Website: apple
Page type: billing-address
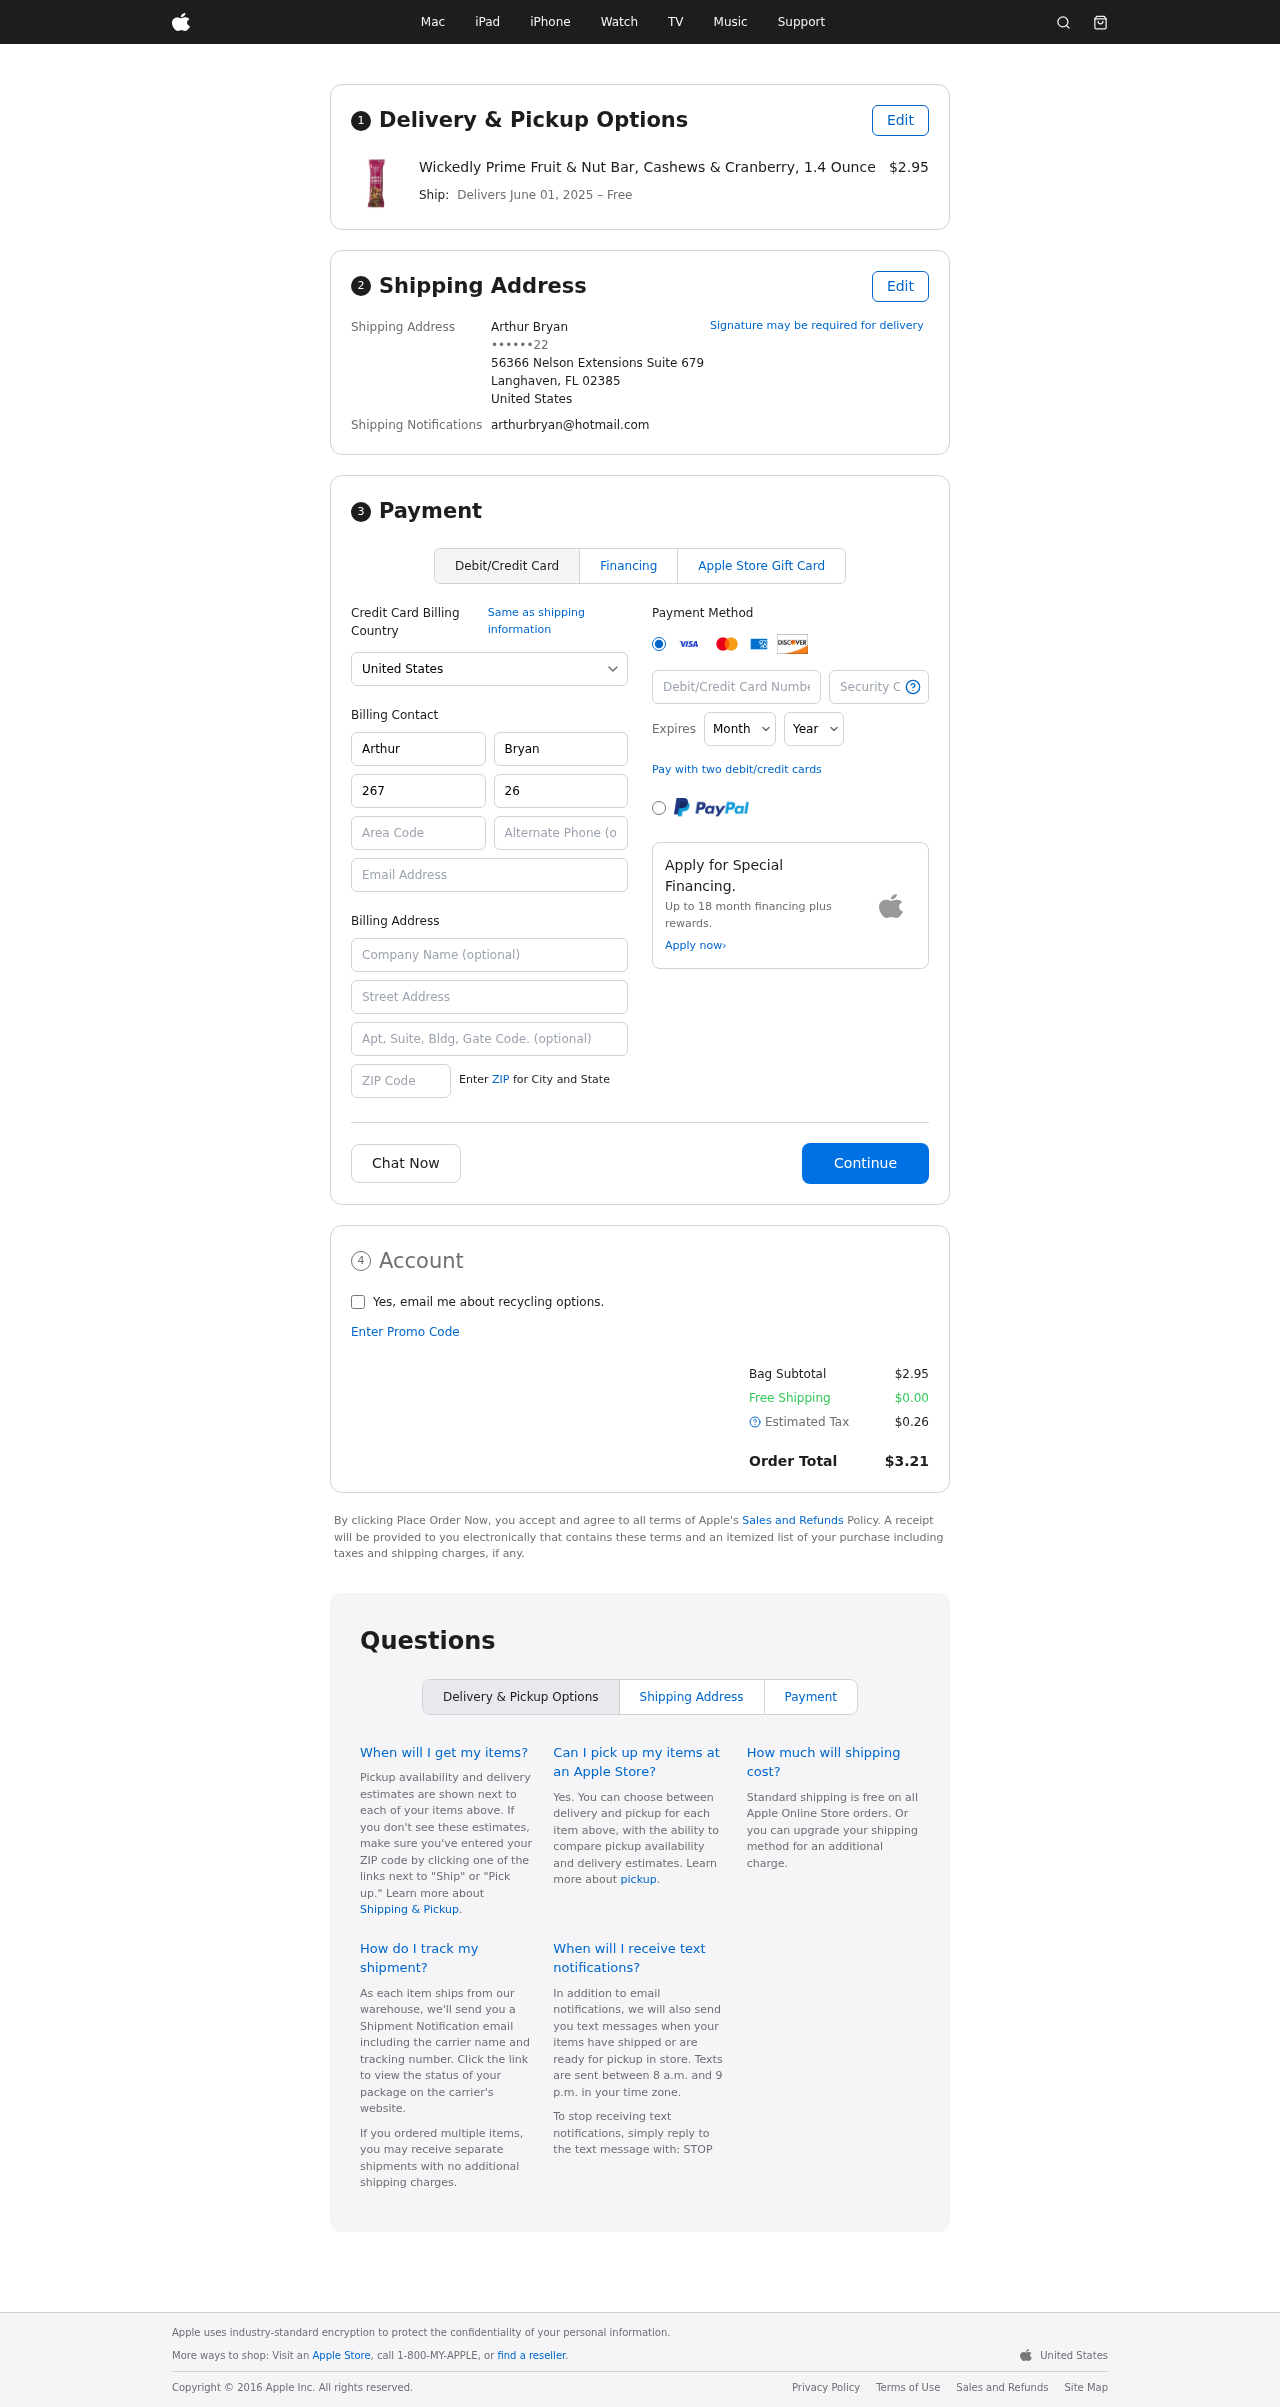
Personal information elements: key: PII_CARD_CVV
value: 167
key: PII_CARD_EXPIRY_MONTH
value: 05
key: PII_CARD_EXPIRY_YEAR
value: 30
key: PII_CARD_NUMBER
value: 2503 7203 3957 6192
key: PII_CITY_STATE_ZIP
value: Langhaven, FL 02385
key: PII_COUNTRY
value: United States
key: PII_EMAIL
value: arthurbryan@hotmail.com
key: PII_FULLNAME
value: Arthur Bryan
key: PII_STREET
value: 56366 Nelson Extensions Suite 679
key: PII_PHONE_MASKED
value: ••••••22
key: PII_BILLING_FIRSTNAME
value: Arthur
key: PII_BILLING_LASTNAME
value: Bryan
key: PII_BILLING_PHONE_AREA
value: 267
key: PII_BILLING_PHONE
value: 2675017222
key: PII_BILLING_EMAIL
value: arthurbryan@hotmail.com
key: PII_BILLING_COMPANY
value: Greene, Bradley and Flores
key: PII_BILLING_STREET
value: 56366 Nelson Extensions Suite 679
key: PII_BILLING_STREET2
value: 610 Douglas Junctions
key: PII_BILLING_POSTCODE
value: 02385
Product elements: key: PRODUCT1_NAME
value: Wickedly Prime Fruit & Nut Bar, Cashews & Cranberry, 1.4 Ounce
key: PRODUCT1_PRICE
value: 2.95
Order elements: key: ORDER_DELIVERY_DATE
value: June 01, 2025
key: ORDER_SUBTOTAL
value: $2.95
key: ORDER_SHIPPING_COST
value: $0.00
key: ORDER_TAX
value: $0.26
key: ORDER_TOTAL
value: $3.21